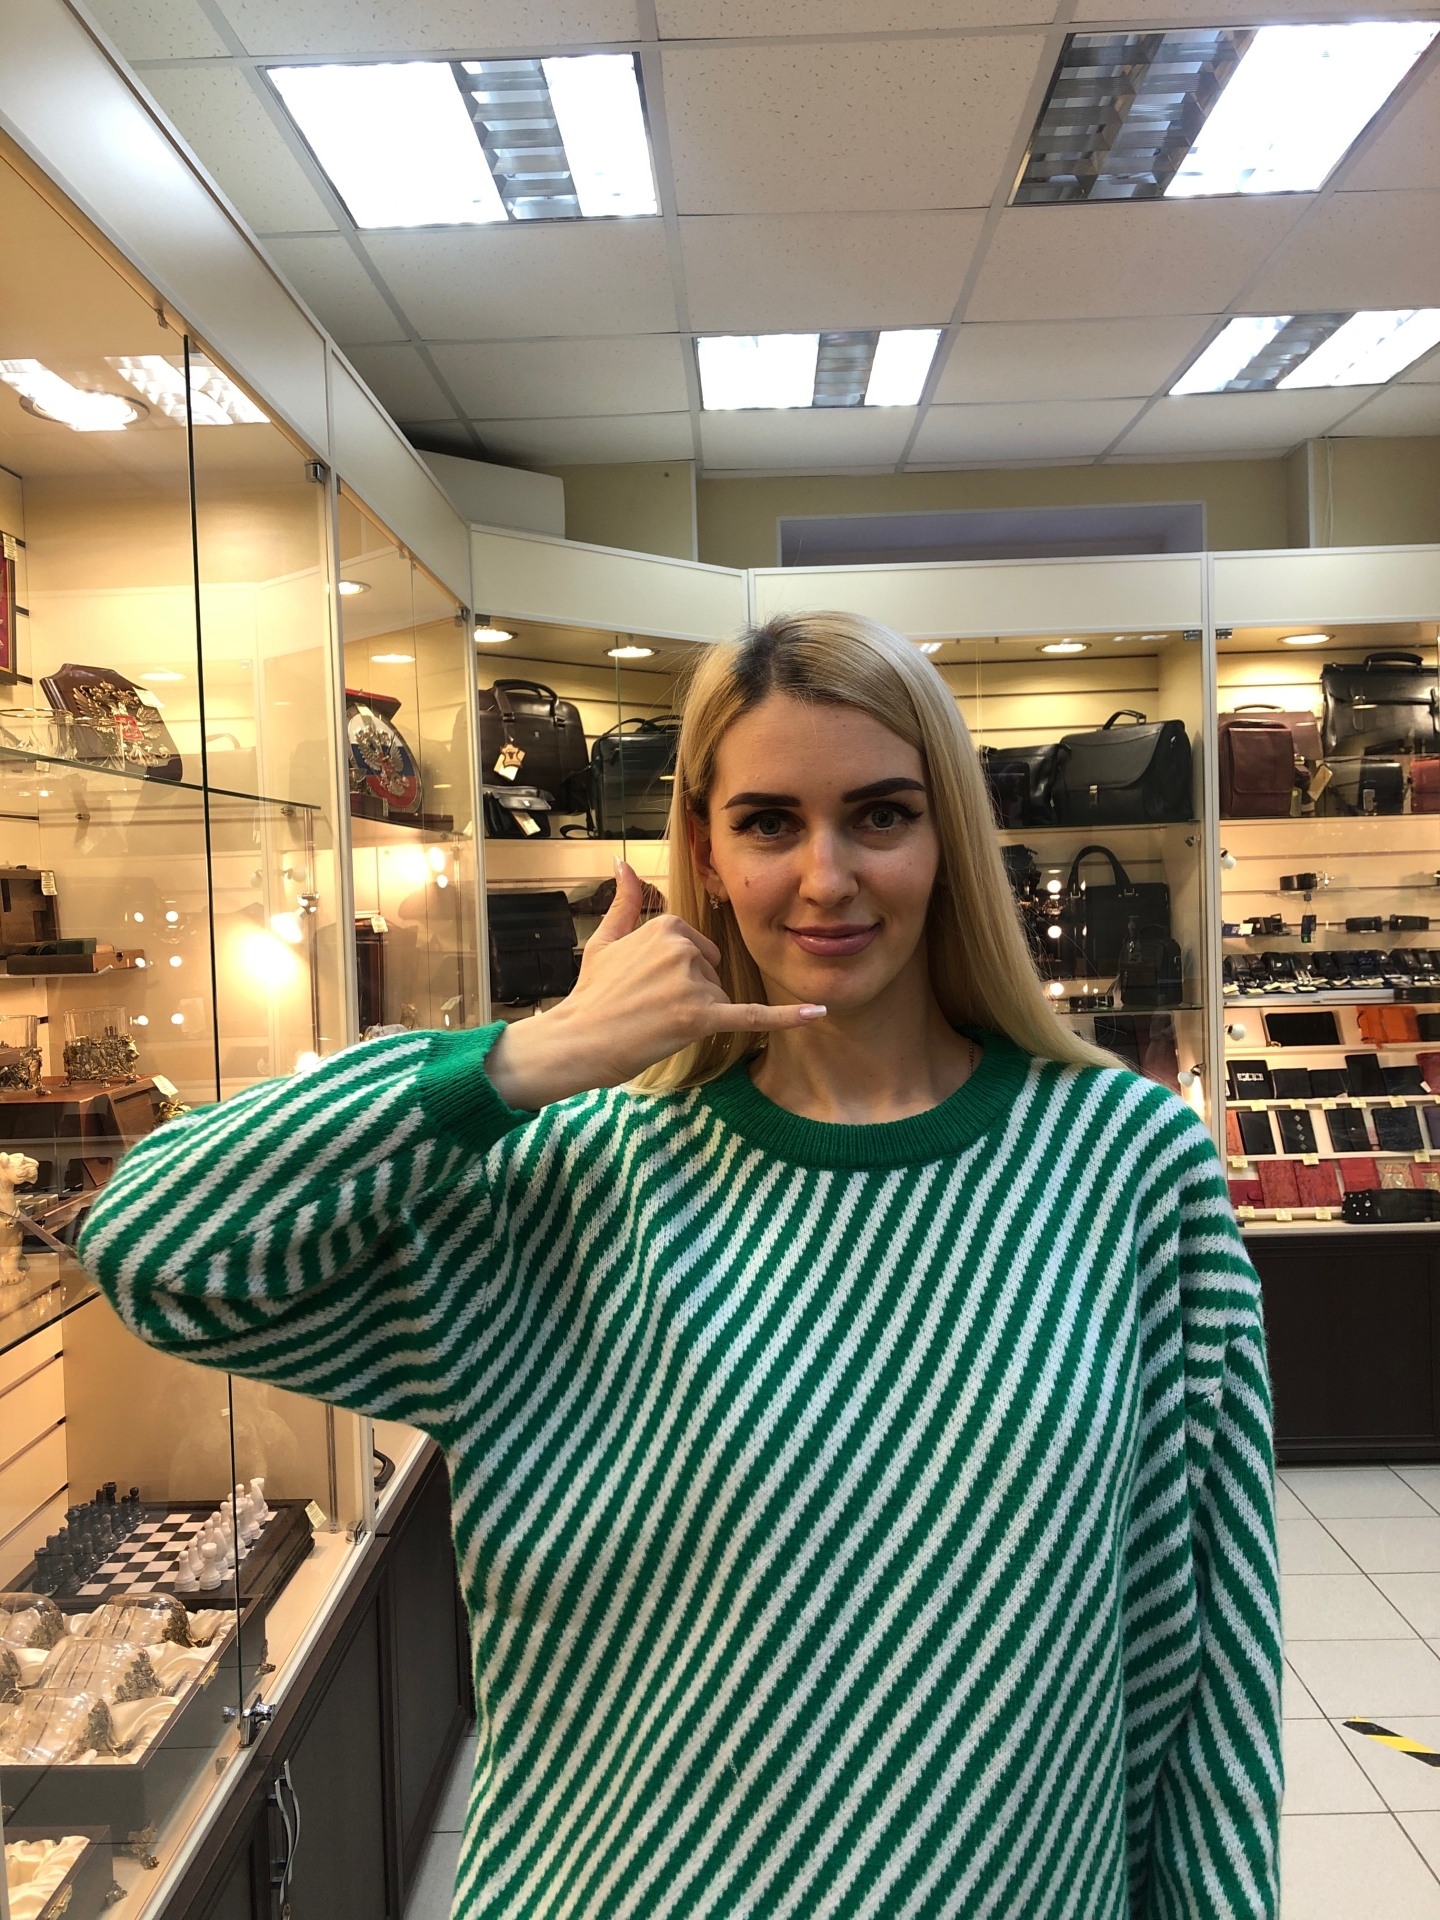
Label: clear